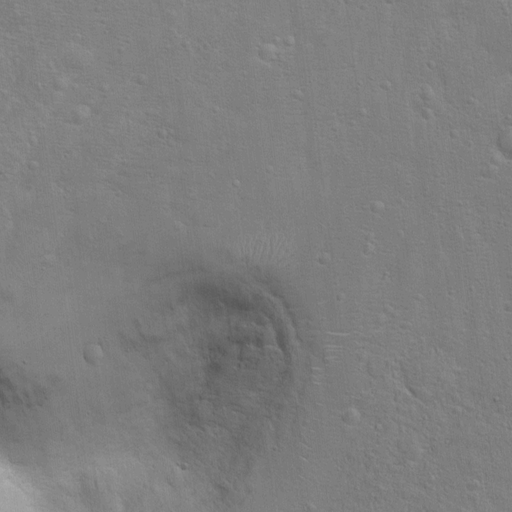
Classes present: Background, Cone